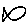
Label: fish